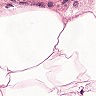
Metastatic tissue present: no